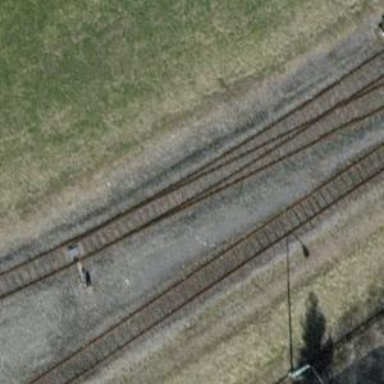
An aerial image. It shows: Single railway spur track.